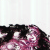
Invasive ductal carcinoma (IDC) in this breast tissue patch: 0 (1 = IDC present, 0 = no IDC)